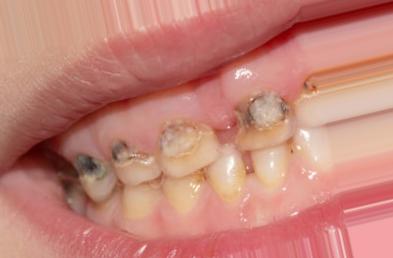
Condition: Caries